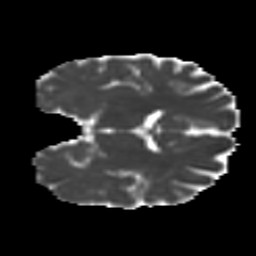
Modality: MD
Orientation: coronal
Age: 12
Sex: male
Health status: ill
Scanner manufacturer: ge
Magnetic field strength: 3 T
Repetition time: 7.231 s
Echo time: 0.0841 s